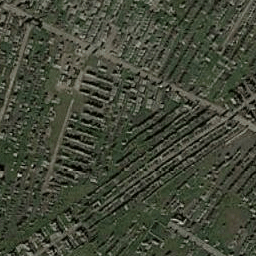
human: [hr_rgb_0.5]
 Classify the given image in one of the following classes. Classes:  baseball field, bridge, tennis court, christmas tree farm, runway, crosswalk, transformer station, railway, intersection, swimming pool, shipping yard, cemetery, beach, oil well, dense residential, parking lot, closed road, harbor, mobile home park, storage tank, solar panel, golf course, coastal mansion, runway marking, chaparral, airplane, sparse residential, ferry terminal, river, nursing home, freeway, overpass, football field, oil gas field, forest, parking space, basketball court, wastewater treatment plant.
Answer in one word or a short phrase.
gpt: cemetery